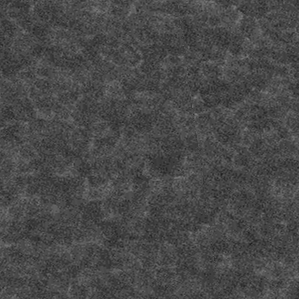
Label: frost